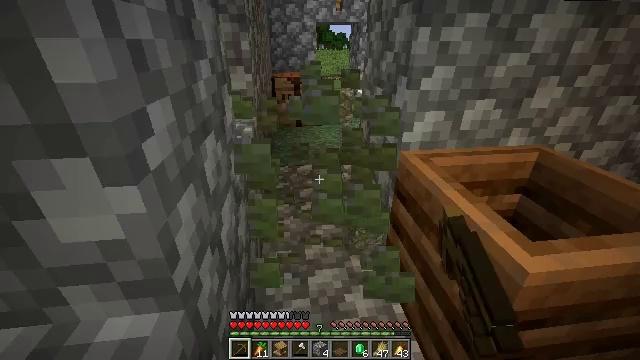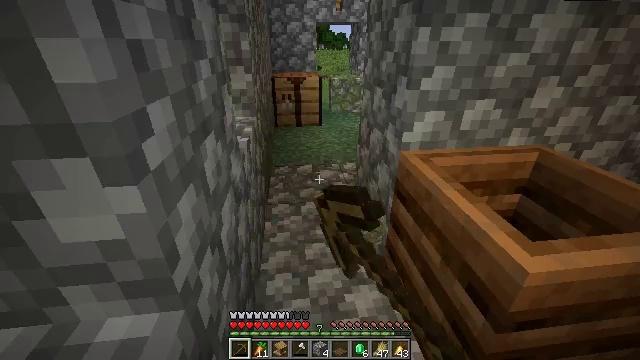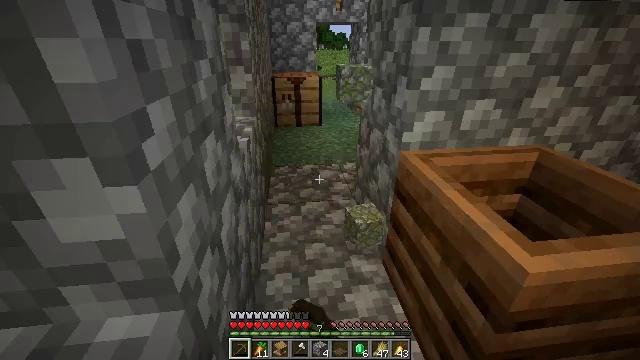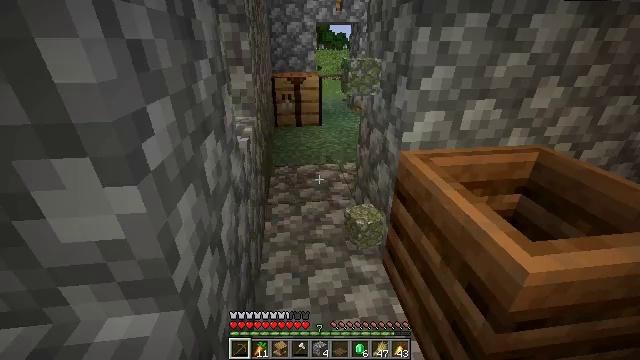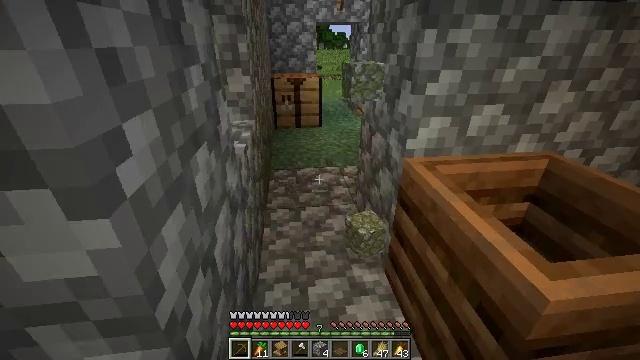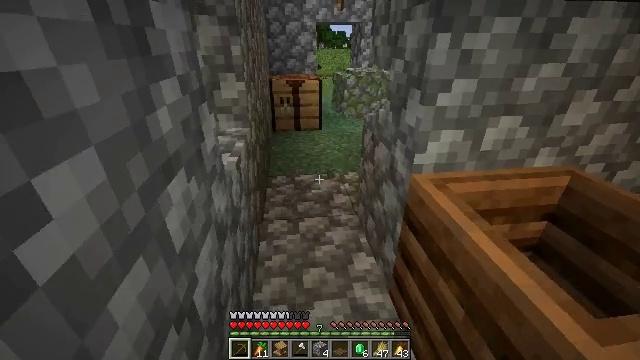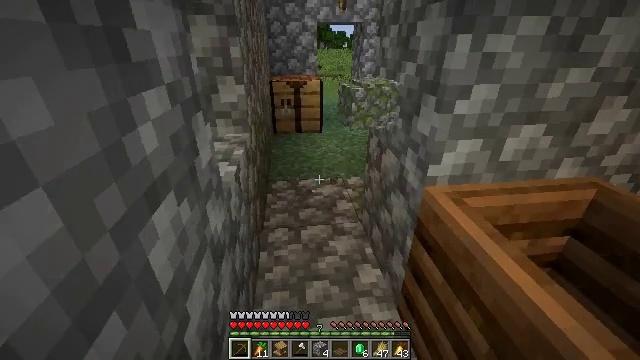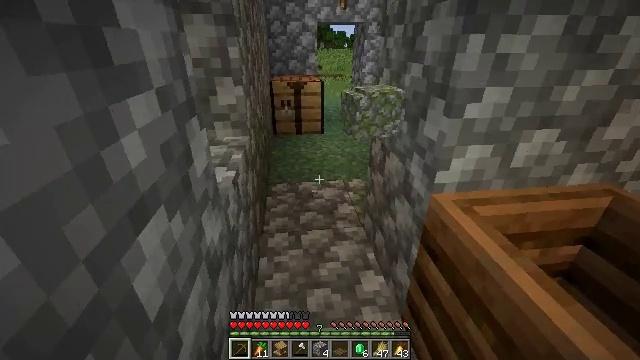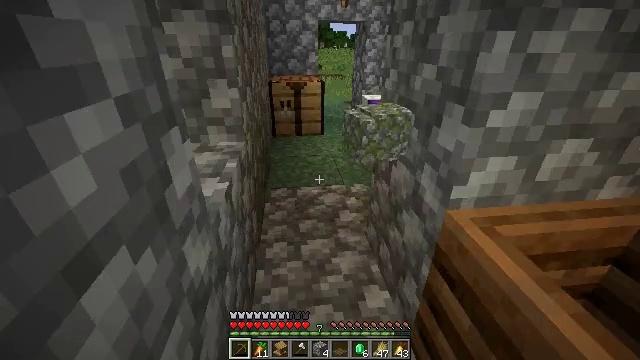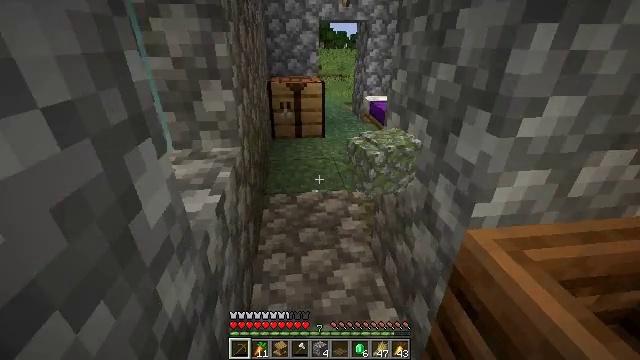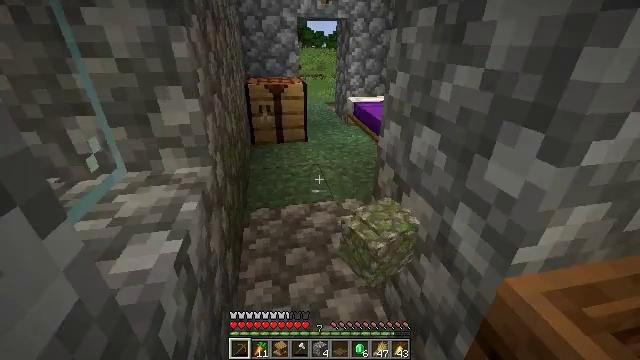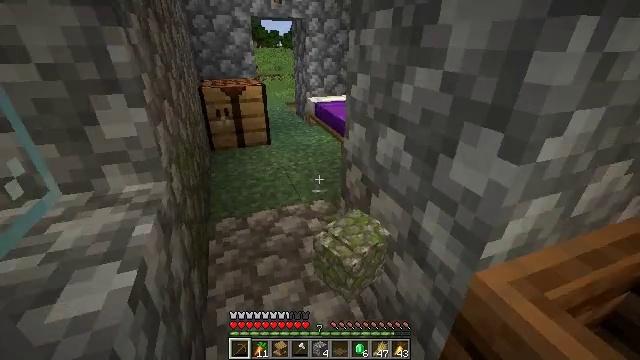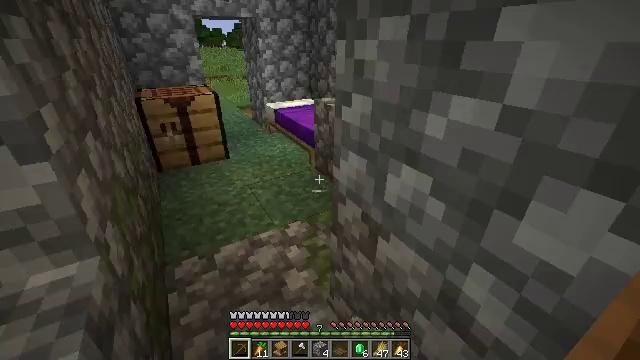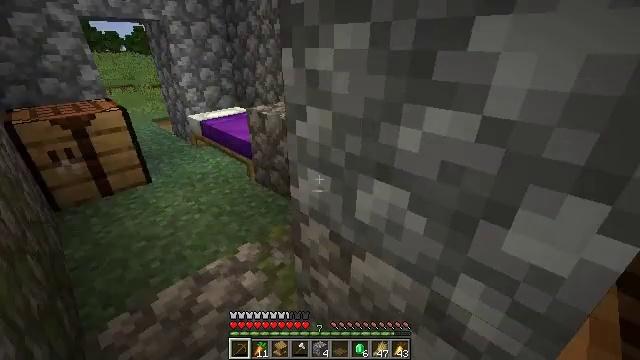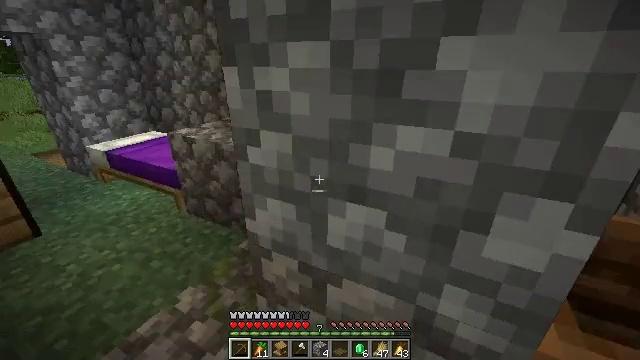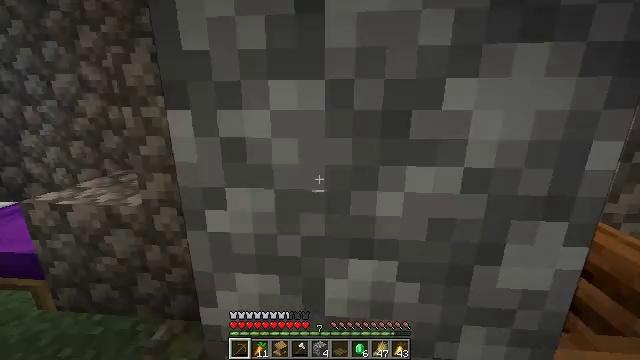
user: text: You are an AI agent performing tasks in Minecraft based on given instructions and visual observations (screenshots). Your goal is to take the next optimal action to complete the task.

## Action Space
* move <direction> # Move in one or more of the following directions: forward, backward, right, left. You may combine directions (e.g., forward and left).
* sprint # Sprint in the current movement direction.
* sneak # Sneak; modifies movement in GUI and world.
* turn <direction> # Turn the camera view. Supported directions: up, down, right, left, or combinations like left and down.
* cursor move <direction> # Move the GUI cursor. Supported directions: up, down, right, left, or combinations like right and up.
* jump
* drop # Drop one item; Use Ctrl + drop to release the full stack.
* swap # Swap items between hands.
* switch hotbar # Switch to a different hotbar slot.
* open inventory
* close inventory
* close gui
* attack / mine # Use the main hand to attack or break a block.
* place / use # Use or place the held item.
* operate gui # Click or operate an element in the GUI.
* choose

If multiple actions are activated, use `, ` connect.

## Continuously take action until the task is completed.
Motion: motion action
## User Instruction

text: Mine cobblestone to craft tools and furnaces.
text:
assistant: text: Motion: attack / mine
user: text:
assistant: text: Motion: attack / mine
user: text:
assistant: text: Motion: attack / mine
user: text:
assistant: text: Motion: move forward
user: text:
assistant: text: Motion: move forward
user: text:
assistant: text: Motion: move forward and move left
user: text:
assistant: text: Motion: move forward and move left
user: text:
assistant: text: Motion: move forward and move left
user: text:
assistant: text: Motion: move forward and move left
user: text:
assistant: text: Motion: move forward and move left, turn right
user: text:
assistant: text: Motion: move forward and move left, turn right
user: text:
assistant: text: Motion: move forward and move left, turn right
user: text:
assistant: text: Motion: move forward and move left, turn right
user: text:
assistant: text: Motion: move forward and move left, turn right and up
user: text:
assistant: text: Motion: move forward and move left, turn right and up
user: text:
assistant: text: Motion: move left, turn right and up
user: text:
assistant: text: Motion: turn right and up
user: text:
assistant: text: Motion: turn right and up
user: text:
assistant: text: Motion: turn right and up
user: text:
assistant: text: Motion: turn right and up
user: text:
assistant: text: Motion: turn right
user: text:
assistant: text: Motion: turn right
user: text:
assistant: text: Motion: no_op
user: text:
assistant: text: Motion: no_op
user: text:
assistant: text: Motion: no_op
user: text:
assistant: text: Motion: no_op
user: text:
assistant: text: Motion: turn right
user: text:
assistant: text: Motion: move back, turn right and up
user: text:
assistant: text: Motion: move back, turn right and up
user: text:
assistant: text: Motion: move back, turn right